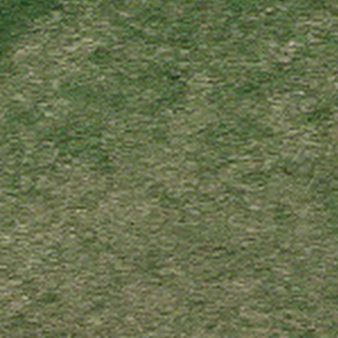
Label: other